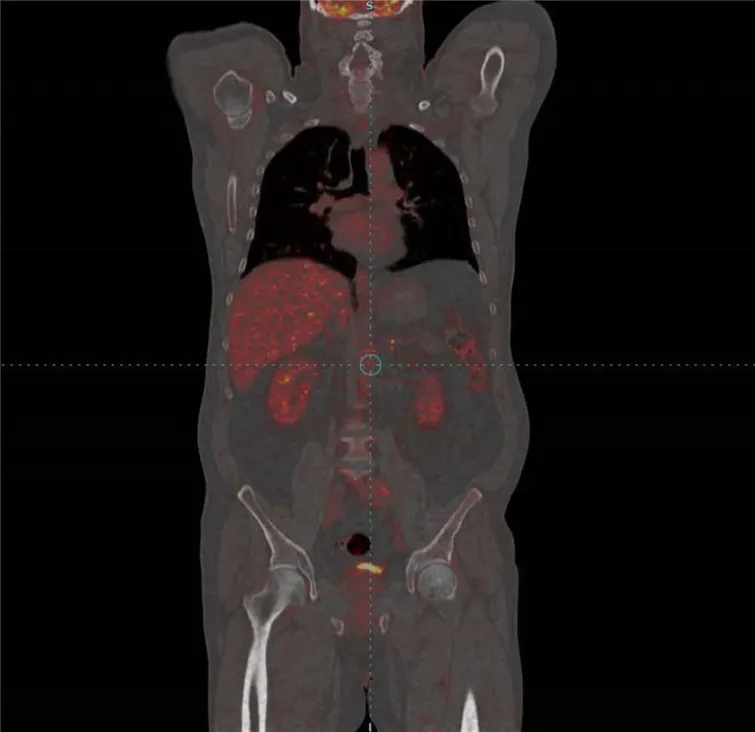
Positron emission tomography/computed tomography (PET/CT) revealed a complete metabolic response without signs of metabolically active disease.
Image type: radiology (pet)